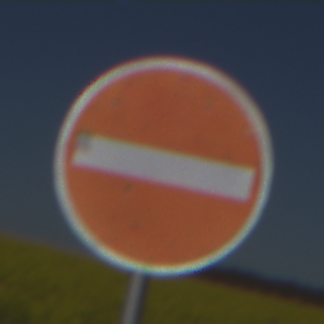
Verkehrszeichen: VerbotDerEinfahrt
Umgebung: Outdoor, RoadRail
Tageszeit: MorningAfternoon
Wetter: Clear
Licht: Natural
Jahreszeit: NotSpecified
Kontrast: HighContrast